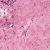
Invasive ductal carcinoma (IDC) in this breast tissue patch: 0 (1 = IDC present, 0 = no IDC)